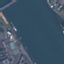
Label: River